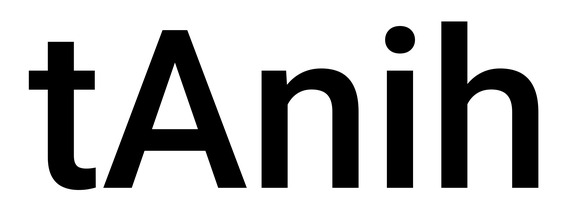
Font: Roboto_Medium